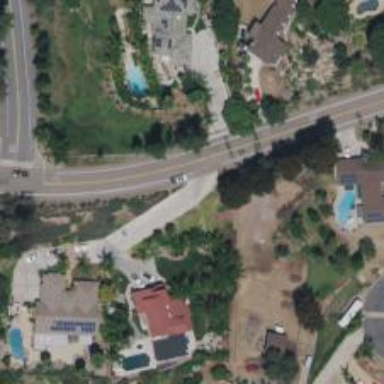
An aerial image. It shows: Driveway.